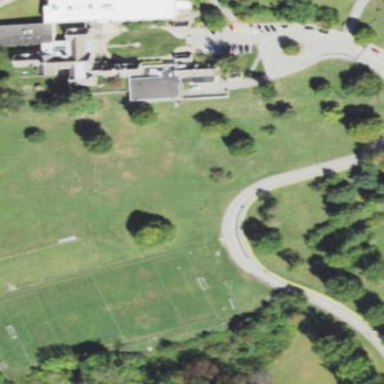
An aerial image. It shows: School.